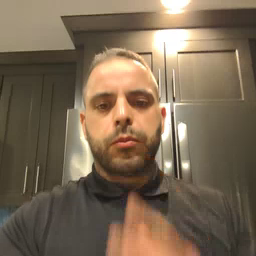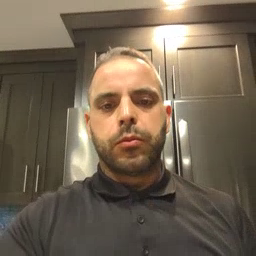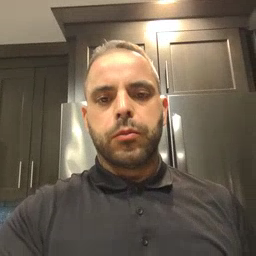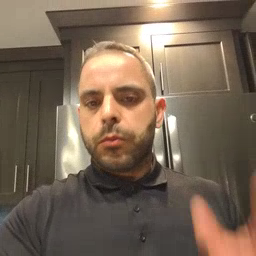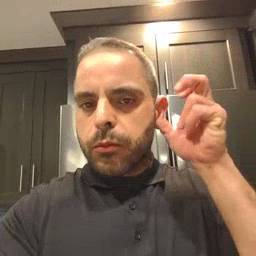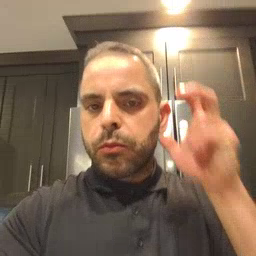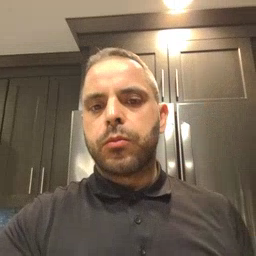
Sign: hear